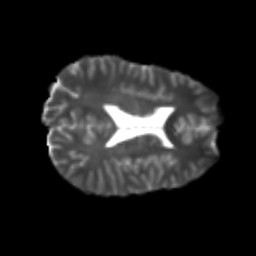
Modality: T2w
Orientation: axial
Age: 21
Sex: male
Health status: healthy
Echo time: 0.074 s